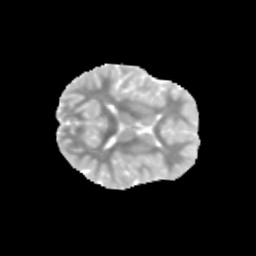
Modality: MD
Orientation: axial
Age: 10
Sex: female
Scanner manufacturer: siemens
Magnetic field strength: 3 T
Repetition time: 3.8 s
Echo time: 0.07 s